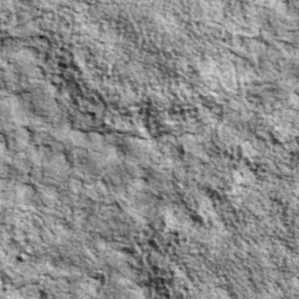
Label: non_frost